Field crop: maize
Growth stage: 2
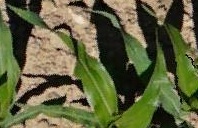
Species: maize